Question: I'm back again with another SharePoint question!
I have an application that returns a list of features on the local SharePoint farm. But the issue is that it seems to return them as 'Online' whether or not they are activated.
For example, this feature would still show up in my app as 'Online' even though it is not activated:
The code I am using currently is as follows:
'''
foreach (SPFeatureDefinition featureDefinition in featureCollection)
{
if (featureDefinition.Scope.Equals(scopeSelect))
{
string featureName = featureDefinition.DisplayName;
XElement newItem = new XElement("Item", featureName);
XElement itemStatus = new XElement("Item", featureDefinition.Status);
infoTree.Add(newItem);
infoTree.Add(itemStatus);
}
}
}
'''
The issue is that featureDefinition.Status always returns 'Online' regardless of the actual status of the feature. This leads me to believe I am doing something wrong, or the '.Status' property isn't actually what I am looking for.
Is there another property I can use that would set me on the right track?
Any guidance/suggestions will be most appreciated!
Just as an aside, an IIS reset does not have any effect on it returning a different status.
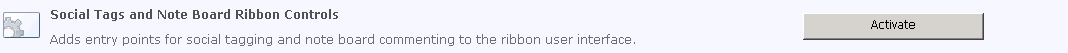
Answer: Yes, the '.Status' property will tell you the status of the 'Definition', but no the activation status of the feature at a specific scope. You have a to understand a bit about features for this: A feature definition is just the template - you activate an instance of the feature at specific level (farm, webapp, site, web) - hence you can't check the status of the definition, but need to check whether the instance of the feature exists at the specific scope.
To check the feature status via PowerShell you can just use 'Get-SPFeature' <URL>. As you can see, all the code is doing is calling Get-SPFeature and if it returns something for a specific scope the feature is activated. You can do the same thing in C#.
So when you want to check whether a feature is activated e.g. on site scope you can just iterate over 'SPSite.Features', when you find the feature you know it is activated. The Powershell commandlet isn't doing anything else.
You want to check a farm feature, so you can check the collection at 'SPWebService.ContentService.Features' to check for activated farm features. See <URL>.